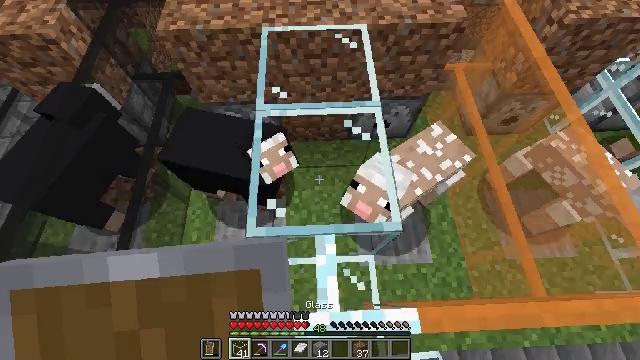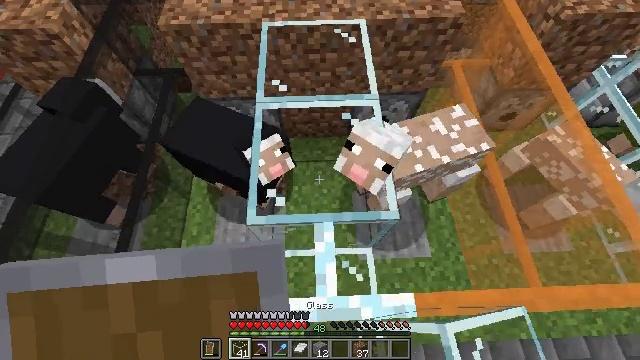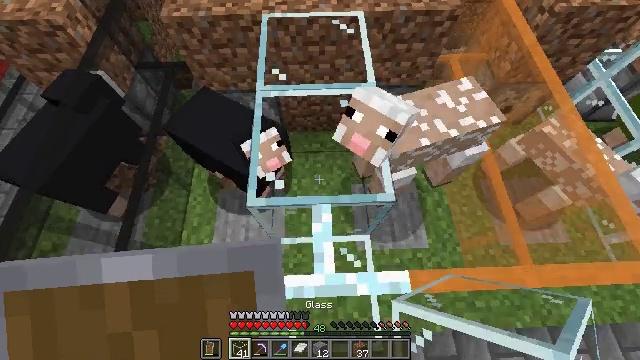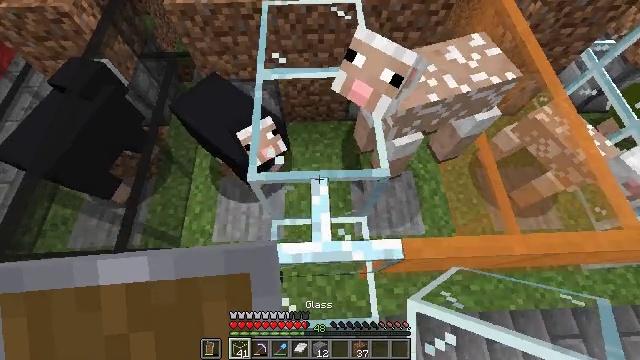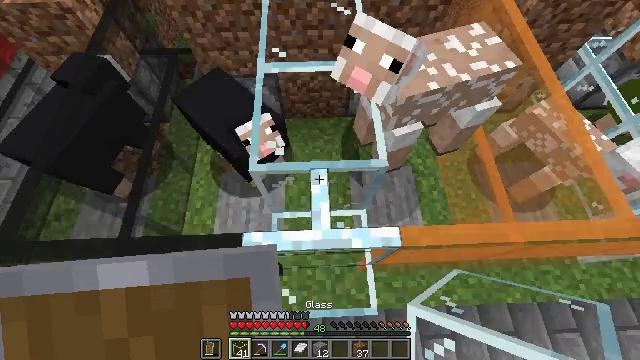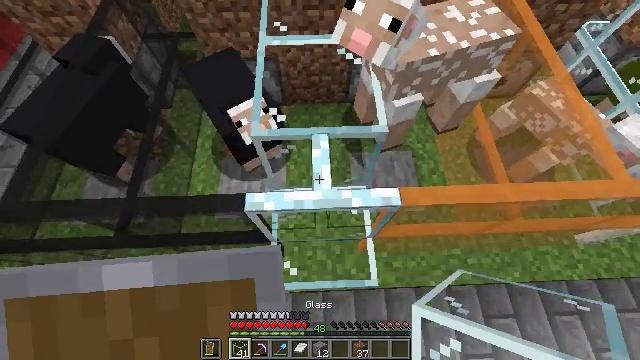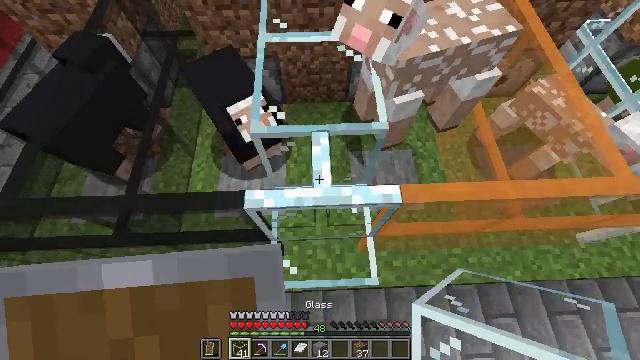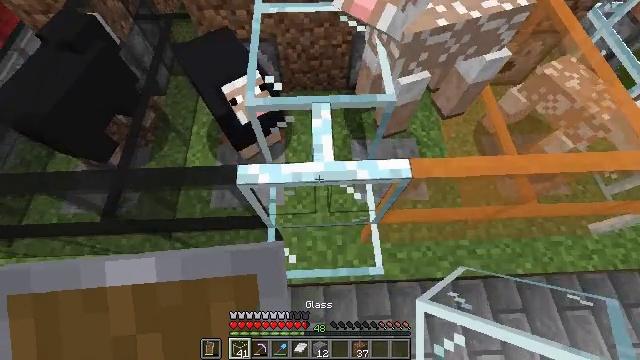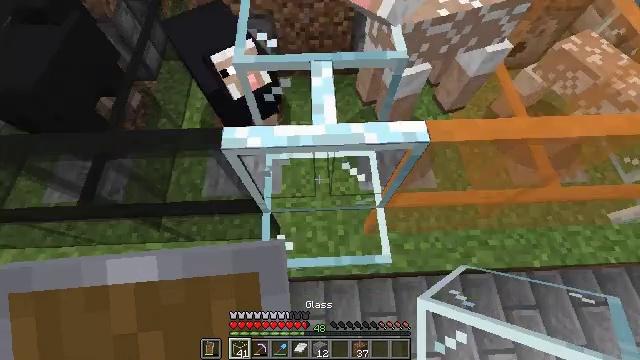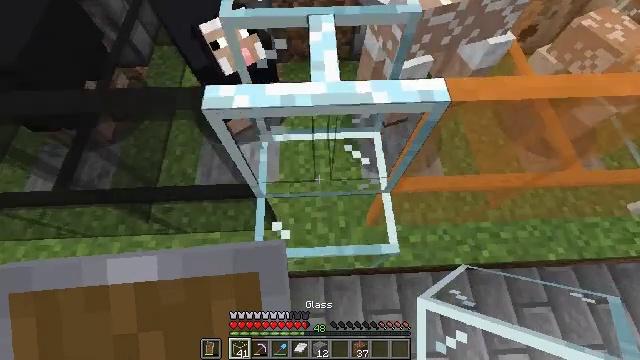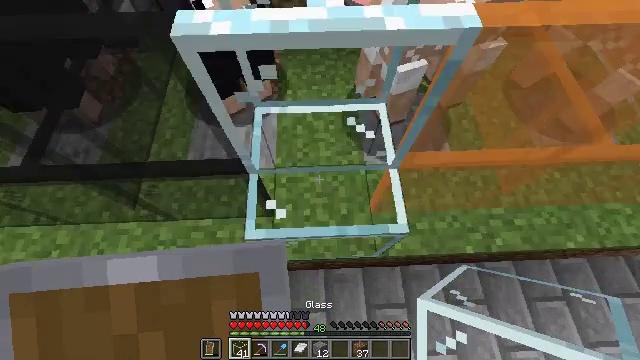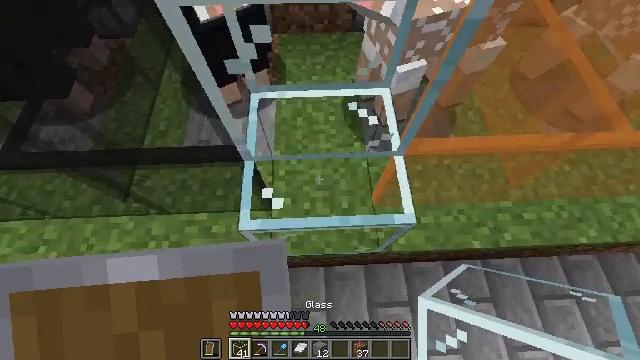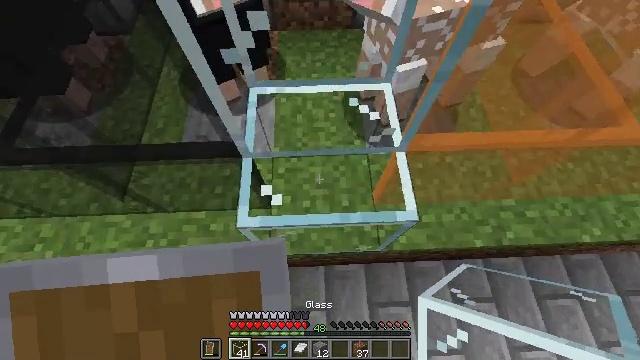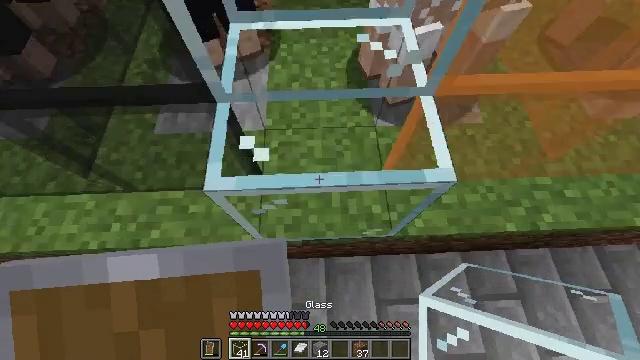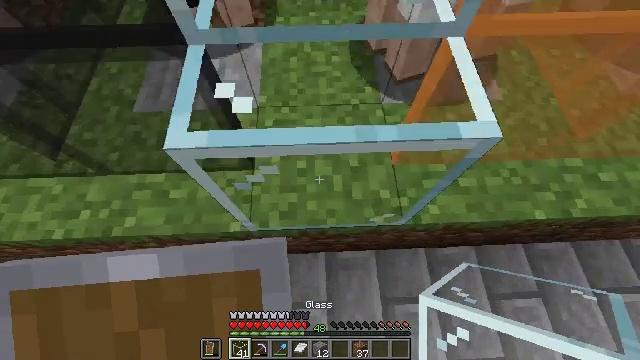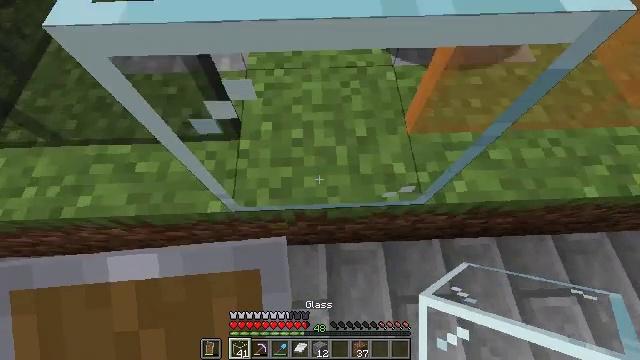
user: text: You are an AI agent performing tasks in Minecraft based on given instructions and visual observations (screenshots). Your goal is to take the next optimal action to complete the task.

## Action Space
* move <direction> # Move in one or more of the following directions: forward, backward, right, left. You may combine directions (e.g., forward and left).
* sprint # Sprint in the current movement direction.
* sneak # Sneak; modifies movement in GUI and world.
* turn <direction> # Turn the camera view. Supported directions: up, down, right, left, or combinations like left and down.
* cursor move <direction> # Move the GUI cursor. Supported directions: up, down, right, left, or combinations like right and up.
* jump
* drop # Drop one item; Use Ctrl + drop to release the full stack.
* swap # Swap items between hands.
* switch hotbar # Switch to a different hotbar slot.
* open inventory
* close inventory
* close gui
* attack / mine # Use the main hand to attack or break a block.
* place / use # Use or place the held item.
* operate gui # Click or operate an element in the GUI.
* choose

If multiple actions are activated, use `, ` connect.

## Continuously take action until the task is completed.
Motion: motion action
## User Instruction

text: Mine the glass pane carefully.
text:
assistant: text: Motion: move back
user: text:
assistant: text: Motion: move back
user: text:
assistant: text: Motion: move back
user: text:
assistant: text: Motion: move back
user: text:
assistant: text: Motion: no_op
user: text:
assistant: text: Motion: no_op
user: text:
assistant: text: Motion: no_op
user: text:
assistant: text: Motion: no_op
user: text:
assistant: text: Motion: no_op
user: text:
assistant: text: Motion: no_op
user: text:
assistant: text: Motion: no_op
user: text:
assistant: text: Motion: no_op
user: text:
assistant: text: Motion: no_op
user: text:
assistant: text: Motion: no_op
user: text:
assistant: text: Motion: no_op
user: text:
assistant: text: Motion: no_op
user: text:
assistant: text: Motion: turn up
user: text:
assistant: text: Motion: turn up
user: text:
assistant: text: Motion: turn up
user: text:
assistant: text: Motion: move forward, turn up, jump
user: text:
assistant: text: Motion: move forward, jump
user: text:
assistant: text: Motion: move forward, jump
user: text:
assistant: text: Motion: move forward
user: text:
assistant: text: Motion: move forward and move left, turn left and up
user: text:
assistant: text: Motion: move forward and move left, turn left and up
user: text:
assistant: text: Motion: move forward and move left, turn left
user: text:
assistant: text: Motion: move forward and move left
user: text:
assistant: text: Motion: move forward and move left
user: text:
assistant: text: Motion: move forward and move left
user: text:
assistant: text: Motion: move forward and move left